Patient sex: M
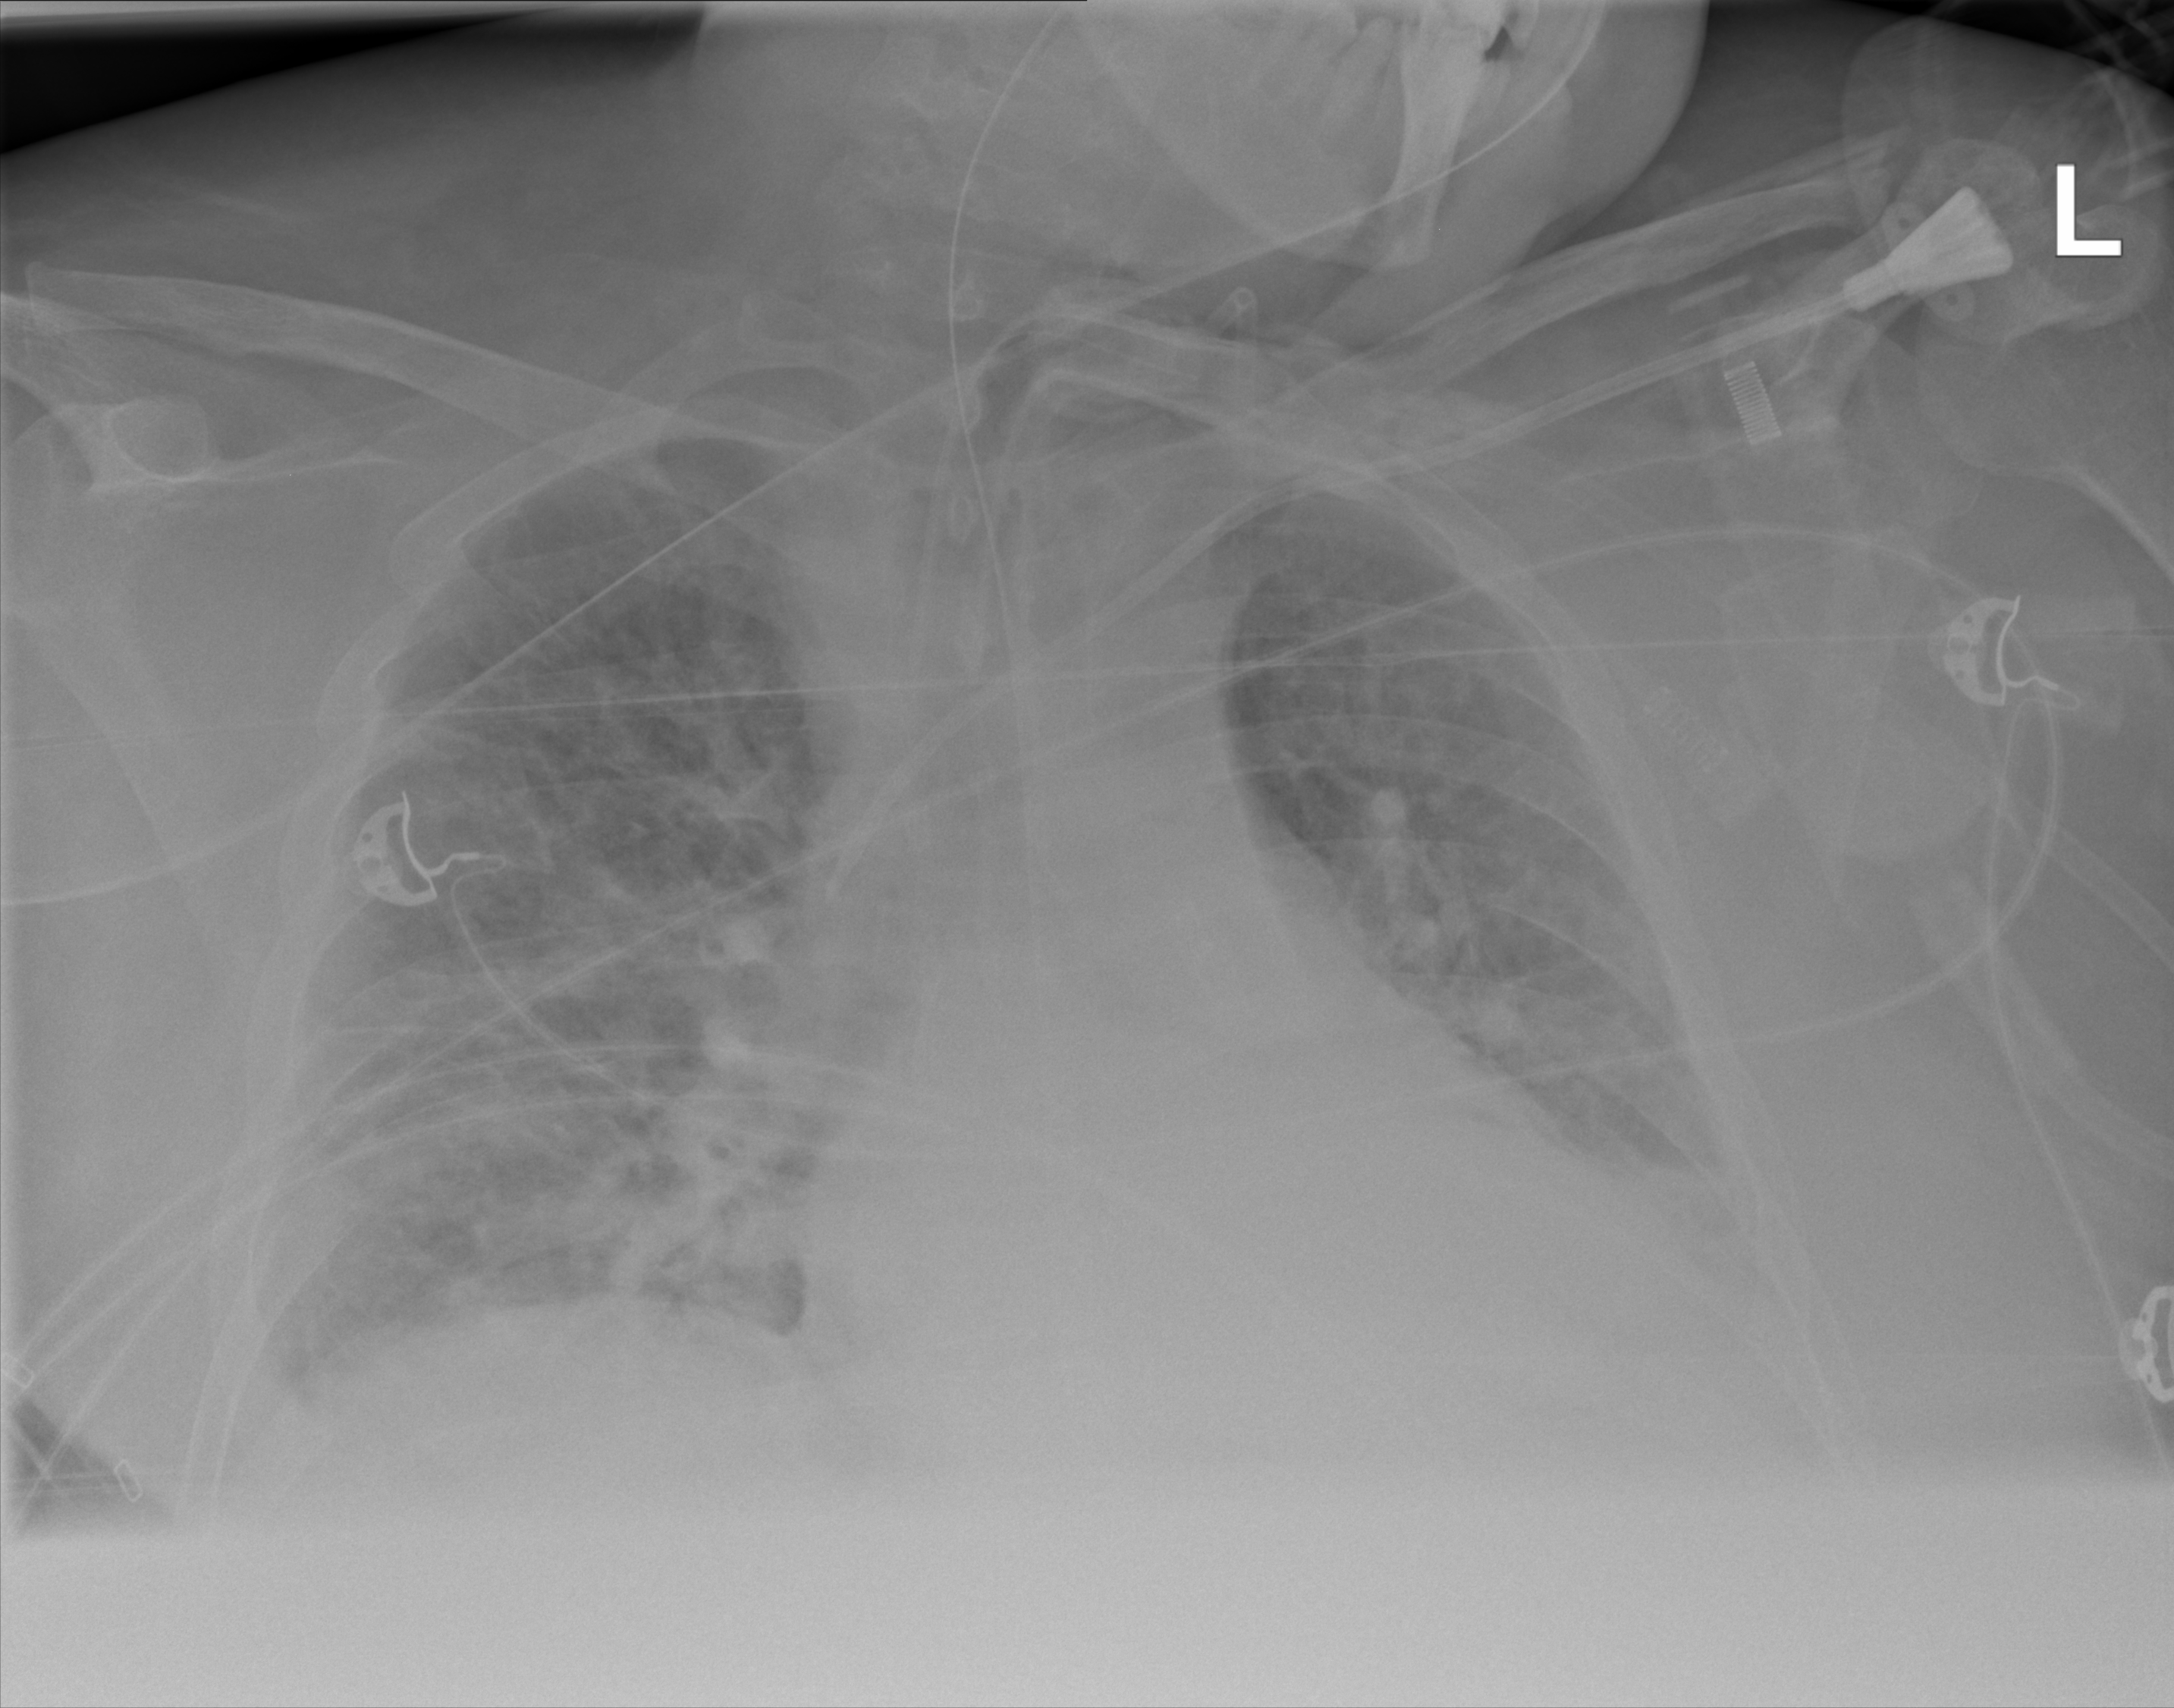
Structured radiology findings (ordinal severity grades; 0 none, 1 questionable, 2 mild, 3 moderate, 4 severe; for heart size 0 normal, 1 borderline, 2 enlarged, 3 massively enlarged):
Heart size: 1
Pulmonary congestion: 3
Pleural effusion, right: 2
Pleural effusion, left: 2
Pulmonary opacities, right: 2
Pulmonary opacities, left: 2
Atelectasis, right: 3
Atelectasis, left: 2